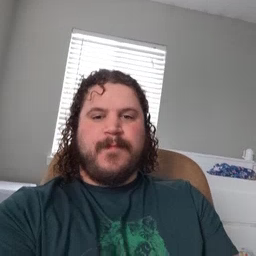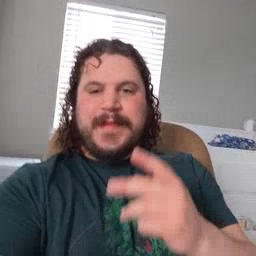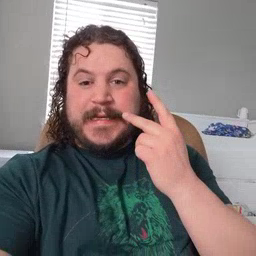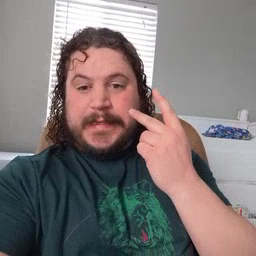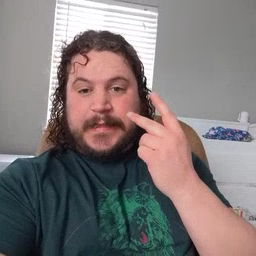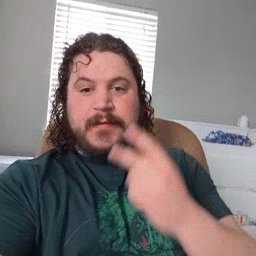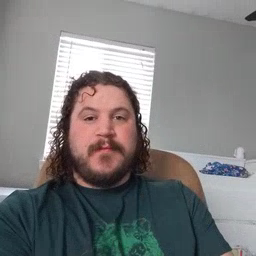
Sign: kitty